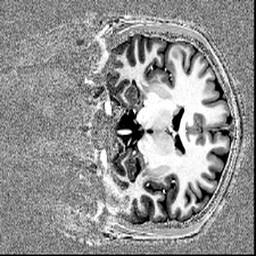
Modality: T1w
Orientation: coronal
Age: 25
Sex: male